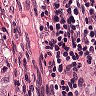
Metastatic tissue present: yes